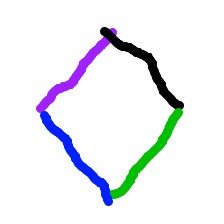
Shape: rhombus